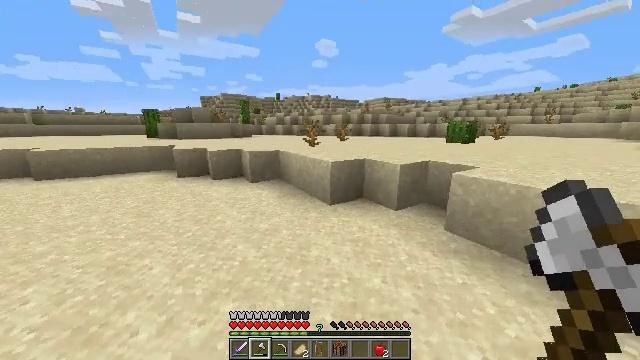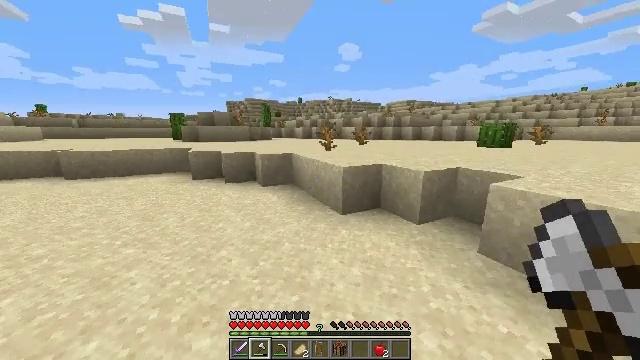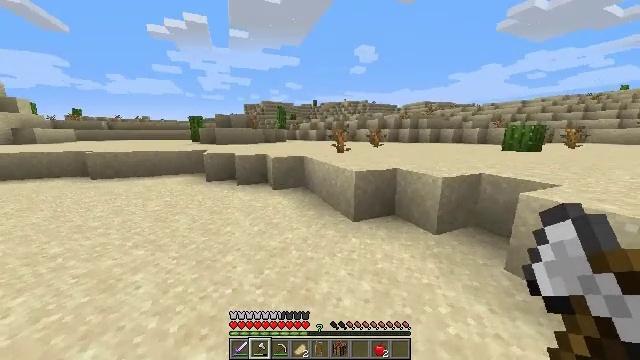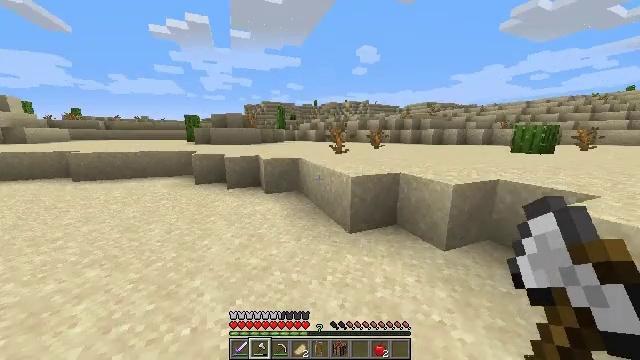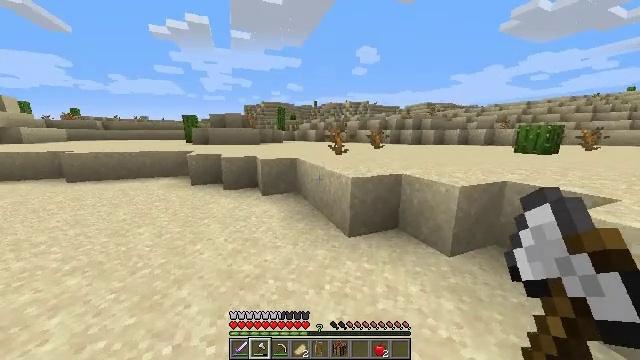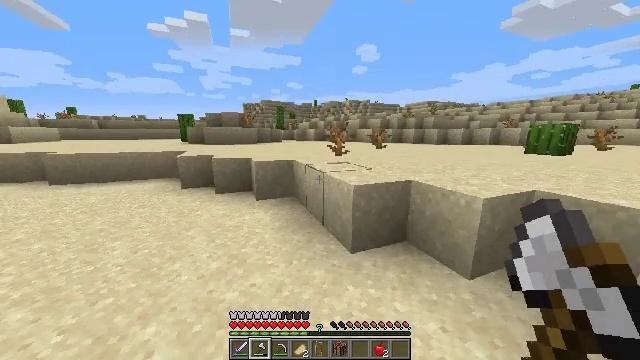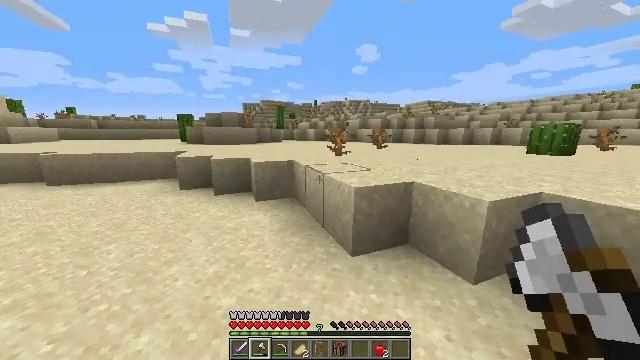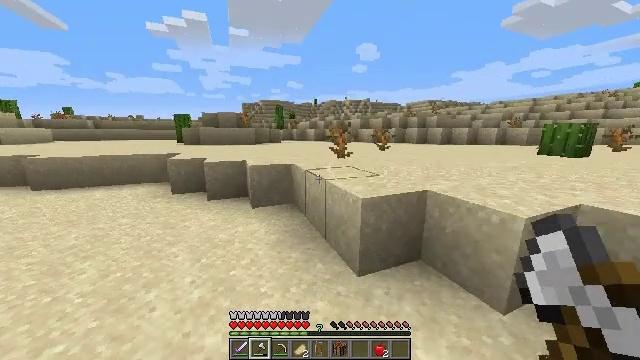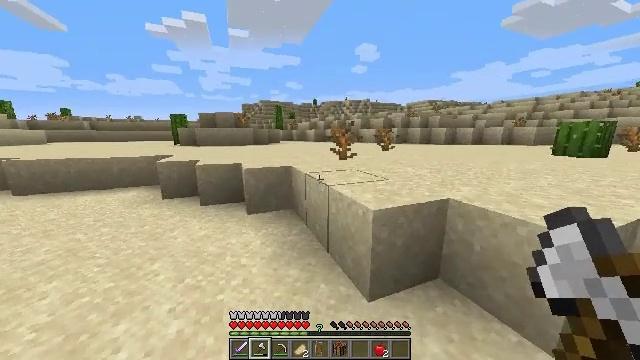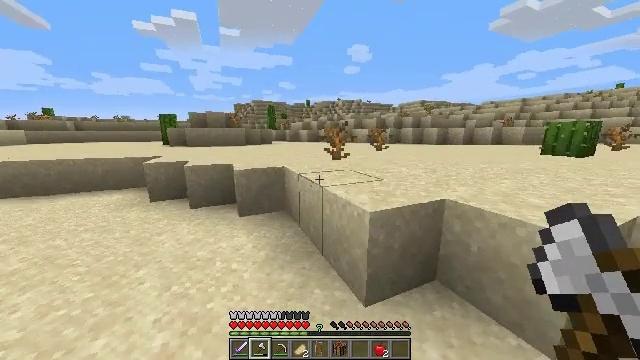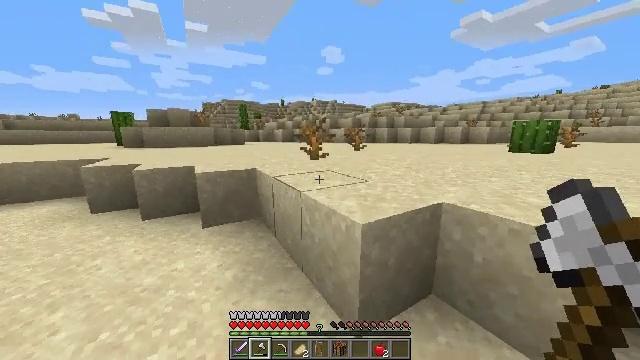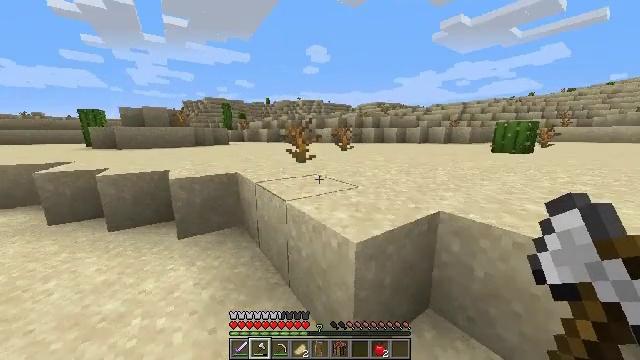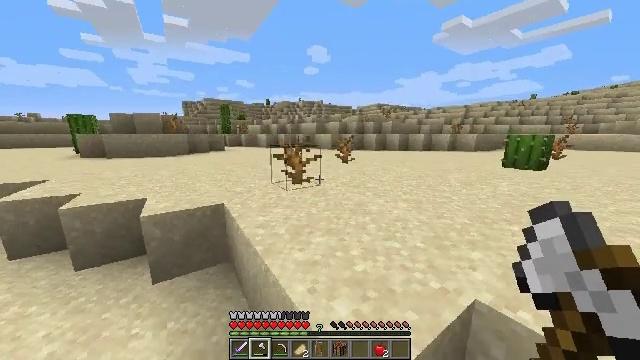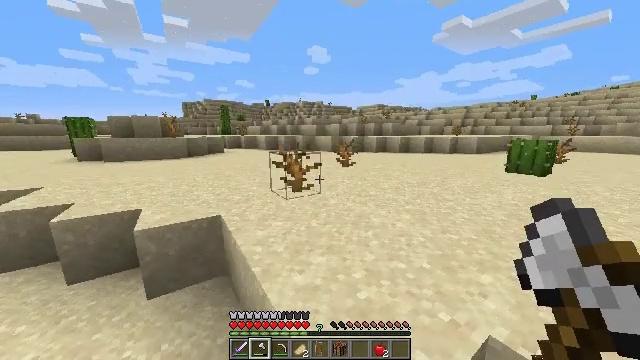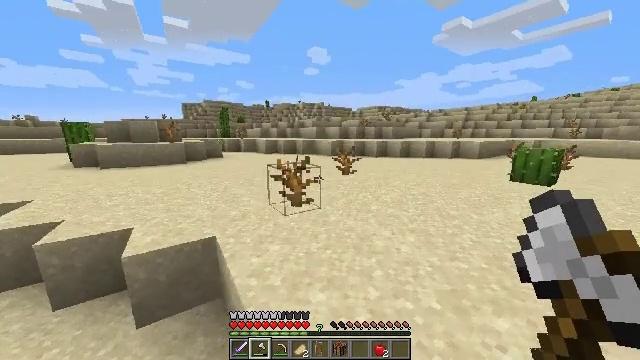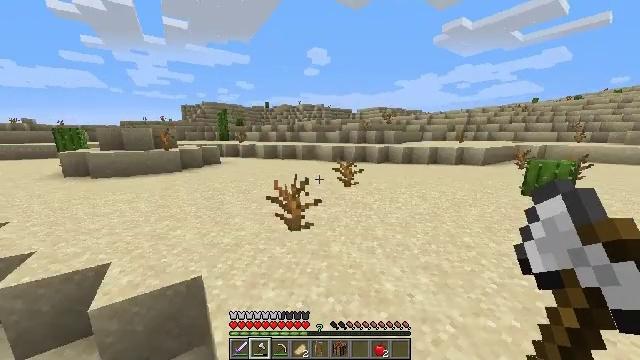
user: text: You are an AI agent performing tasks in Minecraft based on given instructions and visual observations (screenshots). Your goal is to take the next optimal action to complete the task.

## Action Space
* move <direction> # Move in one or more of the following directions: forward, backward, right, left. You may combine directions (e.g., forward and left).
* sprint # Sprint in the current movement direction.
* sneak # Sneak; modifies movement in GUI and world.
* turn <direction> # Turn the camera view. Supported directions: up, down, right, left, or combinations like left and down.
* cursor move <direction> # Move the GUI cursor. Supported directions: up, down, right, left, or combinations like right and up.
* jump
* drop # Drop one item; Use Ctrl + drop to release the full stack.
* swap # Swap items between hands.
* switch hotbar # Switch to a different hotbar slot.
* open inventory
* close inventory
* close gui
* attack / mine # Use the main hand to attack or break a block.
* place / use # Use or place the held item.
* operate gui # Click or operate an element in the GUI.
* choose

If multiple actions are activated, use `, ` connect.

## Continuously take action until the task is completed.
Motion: motion action
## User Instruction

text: Mine the dead bush in the desert.
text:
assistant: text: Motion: move forward, sprint, turn left and up
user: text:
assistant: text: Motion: move forward, sprint, turn left
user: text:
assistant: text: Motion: move forward, sprint
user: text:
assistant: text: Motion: move forward, sprint
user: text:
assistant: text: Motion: move forward, sprint
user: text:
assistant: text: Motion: move forward, sprint
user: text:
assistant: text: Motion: move forward, sprint
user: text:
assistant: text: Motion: move forward, sprint
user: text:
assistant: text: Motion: move forward, sprint, turn right
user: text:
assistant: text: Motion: move forward, sprint, turn right
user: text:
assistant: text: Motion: move forward, sprint, turn right
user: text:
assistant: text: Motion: move forward, sprint, jump
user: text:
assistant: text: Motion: move forward, sprint, jump
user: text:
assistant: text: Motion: move forward, sprint, jump
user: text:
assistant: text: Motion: move forward, sprint, jump
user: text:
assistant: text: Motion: move forward, sprint, jump
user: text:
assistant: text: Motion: move forward, sprint, jump
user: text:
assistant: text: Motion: move forward, sprint, turn left and down, jump
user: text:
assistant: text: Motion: move forward, sprint, turn down, jump
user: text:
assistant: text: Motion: move forward, sprint, turn down, jump
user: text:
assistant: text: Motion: move forward, sprint, turn down, attack / mine, jump
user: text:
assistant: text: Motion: move forward, sprint, turn down, attack / mine, jump
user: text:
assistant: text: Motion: move forward, sprint, attack / mine, jump
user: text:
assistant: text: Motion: move forward, sprint, jump
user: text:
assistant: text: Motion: move forward, sprint, turn up, jump
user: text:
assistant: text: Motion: move forward, sprint, turn right and up, jump
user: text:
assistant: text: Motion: move forward, sprint, turn right and up, jump
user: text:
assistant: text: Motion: move forward, sprint, turn right and down, jump
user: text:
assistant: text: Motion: move forward, sprint, turn right and down, jump
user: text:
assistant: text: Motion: move forward, sprint, turn right and down, attack / mine, jump